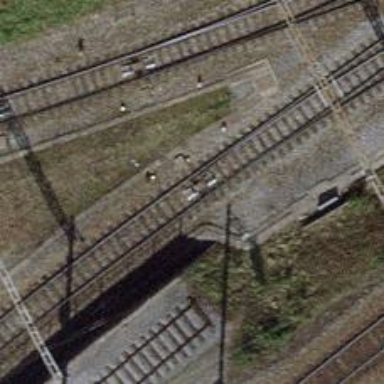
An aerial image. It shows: Railway switch.